Question: get_iplayer allows user to download files from the BBC iPlayer service. It is awesome, they both are.
I'm attempting to run a get_iplayer command from within Xcode using NSTask:
'''
NSTask *task = [[NSTask alloc] init];
[task setLaunchPath:@"/users/myuser/documents/get_iplayer_install/get_iplayer"];
NSArray *args = @[@"--type=radio",@"--pid", @"--modes=flashaacstd,rtspaaclow", @"b006tnvx"];
[task setArguments:args];
[task launch];
[task waitUntilExit];
'''
This is intended to do the same job as when I run this from terminal:
'''
get_iplayer --type=radio --pid b006tnvx
'''
However, it produces this output:
'''
get_iplayer v2.90, Copyright (C) 2008-2010 Phil Lewis
This program comes with ABSOLUTELY NO WARRANTY; for details use --warranty.
This is free software, and you are welcome to redistribute it under certain
conditions; use --conditions for details.
WARNING: rdf URL contained no data
WARNING: PID URL contained no RDF data. Trying to record PID directly.
INFO: Trying pid: --modes=flashaaclow using type: radio
INFO: Trying to stream pid using type radio
INFO: pid not found in radio cache
Matches:
INFO: 1 Matching Programmes
ERROR: Failed to get version pid metadata from iplayer site
WARNING: rdf URL contained no data
WARNING: PID URL contained no RDF data. Trying to record PID directly.
INFO: Trying pid: flashaacstd using type: radio
INFO: Trying to stream pid using type radio
INFO: pid not found in radio cache
Matches:
INFO: 1 Matching Programmes
ERROR: Failed to get version pid metadata from iplayer site
Program ended with exit code: 0
'''
Whereas it ought to produce something this:

I don't think this is a get_iplayer question, it's my lack of understanding about NSTask and probably about how unix works.
Can you point me in the right direction?
Cheers,
Andy
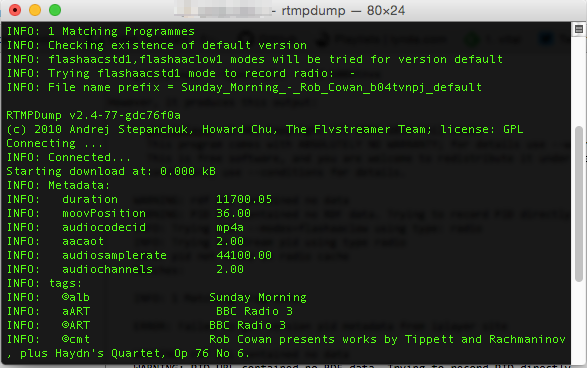
Answer: Your arguments are in the wrong order. You've got the --modes argument and value in between the --pid argument in value.
The output says as much by saying it can't find a pid with the name of the name of --modes=flashaaclow